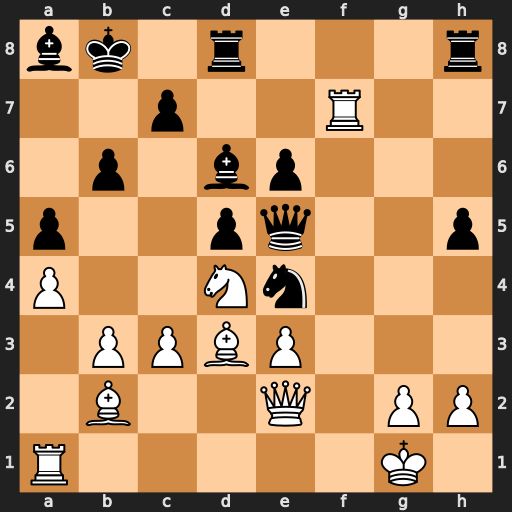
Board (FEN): bk1r3r/2p2R2/1p1bp3/p2pq2p/P2Nn3/1PPBP3/1B2Q1PP/R5K1
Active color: w
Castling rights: -
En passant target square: -
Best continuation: Nf3 Qf5 Rxf5